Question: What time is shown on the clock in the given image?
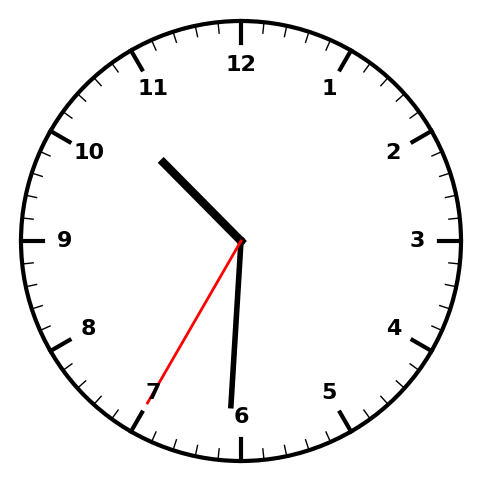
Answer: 10:30:35